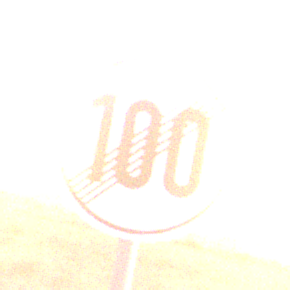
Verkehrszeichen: EndeGeschwindigkeit100
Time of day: SunriseSunset
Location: Outdoor (Nature)
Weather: PartlyCloudy
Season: NotSpecified
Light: Natural